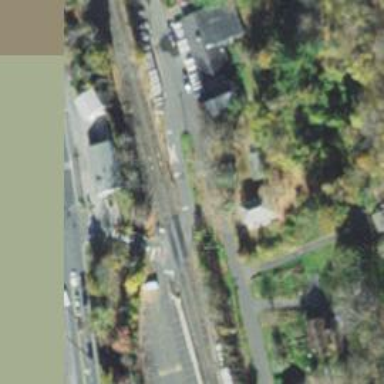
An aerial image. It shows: Level crossing with lights at railway intersection.